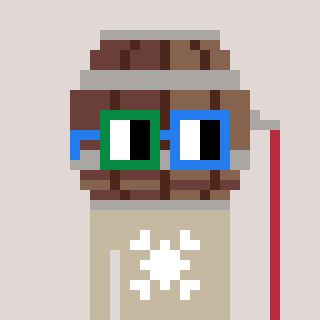
a pixel art character with square green and blue glasses, a wine barrel-shaped head and a bege-colored body on a warm background